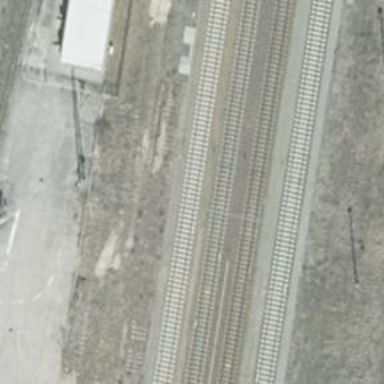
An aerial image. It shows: Milestone along the railway with catenary mast.